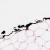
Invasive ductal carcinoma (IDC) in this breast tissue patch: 0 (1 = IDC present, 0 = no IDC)